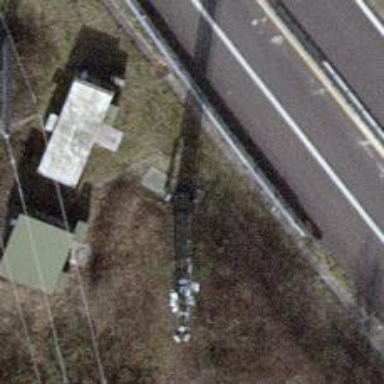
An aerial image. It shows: Communication tower.